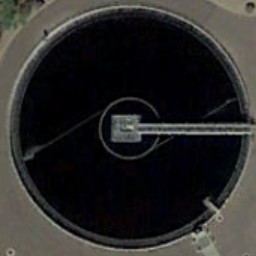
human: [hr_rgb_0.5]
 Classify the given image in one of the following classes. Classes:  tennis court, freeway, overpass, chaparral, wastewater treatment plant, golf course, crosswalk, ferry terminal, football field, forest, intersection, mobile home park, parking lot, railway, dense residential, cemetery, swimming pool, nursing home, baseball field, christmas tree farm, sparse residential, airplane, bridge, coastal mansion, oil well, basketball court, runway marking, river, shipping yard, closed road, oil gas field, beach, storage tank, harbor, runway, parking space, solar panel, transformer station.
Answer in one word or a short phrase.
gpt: wastewater treatment plant